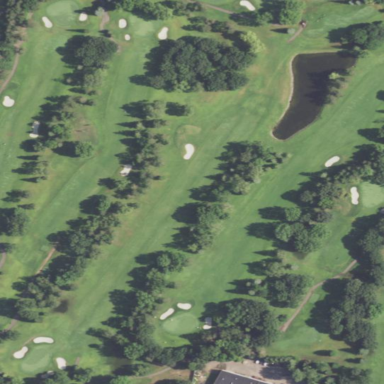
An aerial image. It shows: Rough area on grassy golf course.